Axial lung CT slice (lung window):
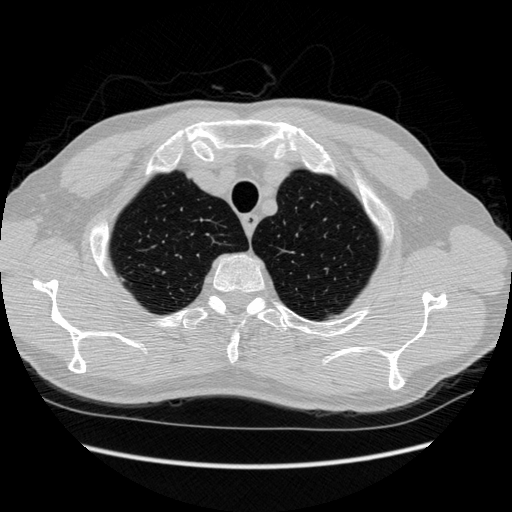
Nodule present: no